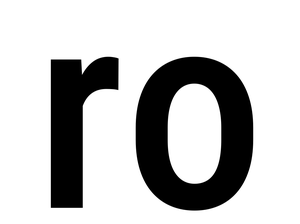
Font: Roboto_Condensed_Medium